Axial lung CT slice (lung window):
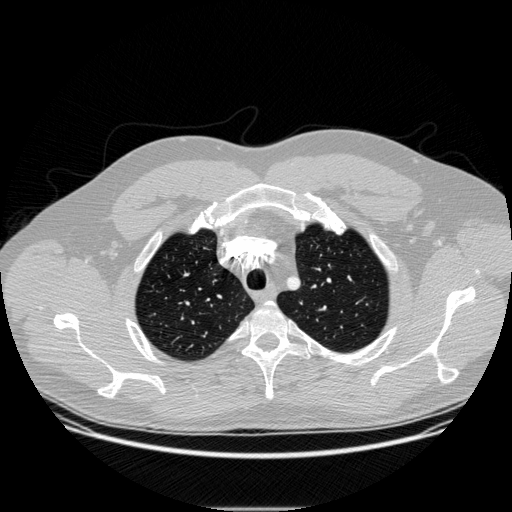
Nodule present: no